Aerial crown-view tile of a tropical tree (Barro Colorado Island, Panama), acquired 20250124:
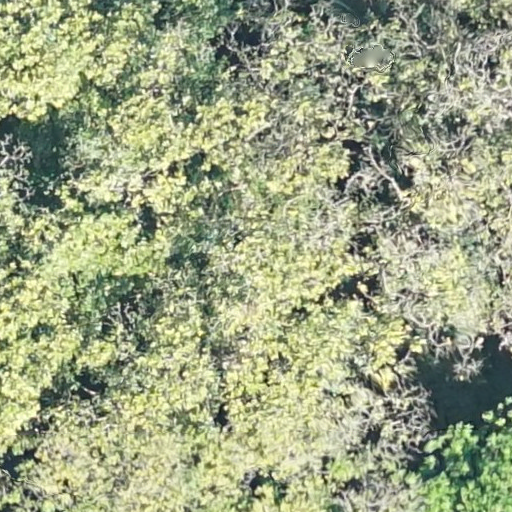
Species: Anacardium excelsum
GBIF accepted scientific name: Anacardium excelsum
Crown area: 940.021 m²